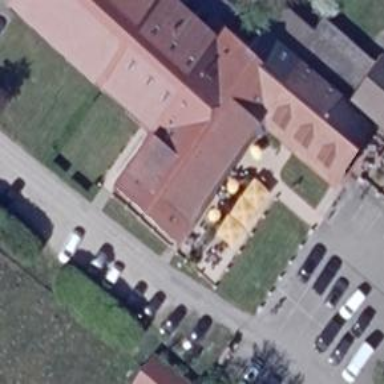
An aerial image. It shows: Hotel with restaurant.